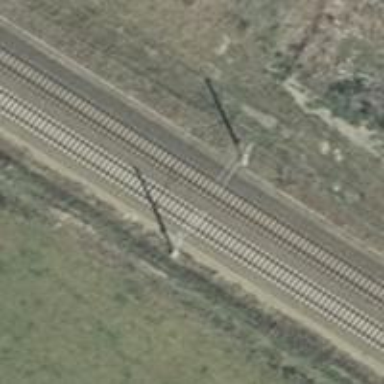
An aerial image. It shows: Milestone along the railway with catenary mast.